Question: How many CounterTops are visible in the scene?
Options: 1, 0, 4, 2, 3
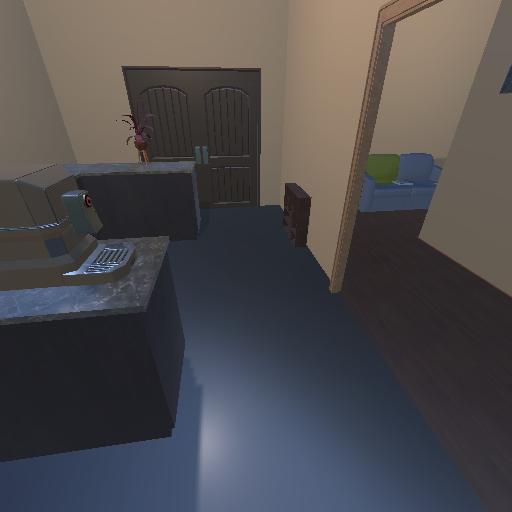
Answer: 1